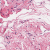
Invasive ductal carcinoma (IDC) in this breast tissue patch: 0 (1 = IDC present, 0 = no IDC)